Field crop: maize
Growth stage: 1
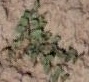
Species: convolvulus